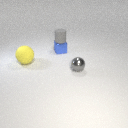
large yellow rubber sphere to the left of small blue metal cube